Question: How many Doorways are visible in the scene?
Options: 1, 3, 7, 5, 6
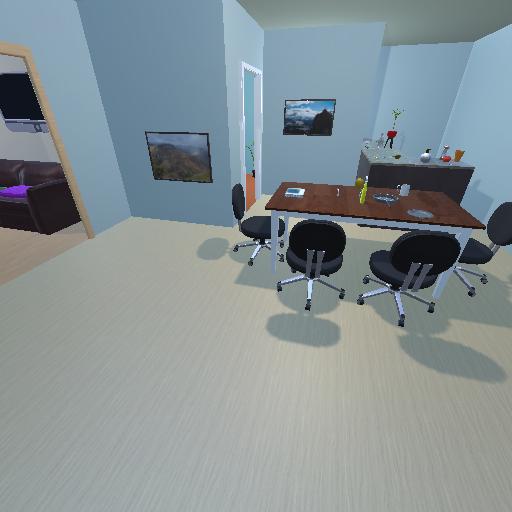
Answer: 1